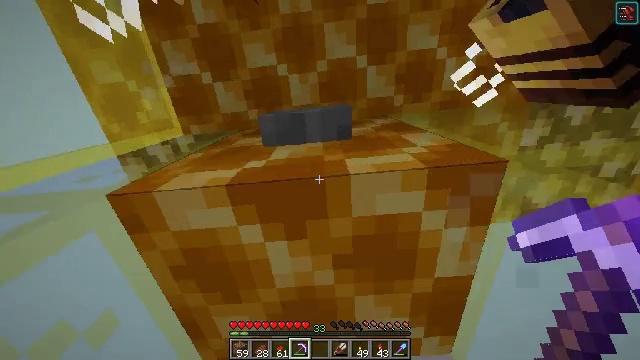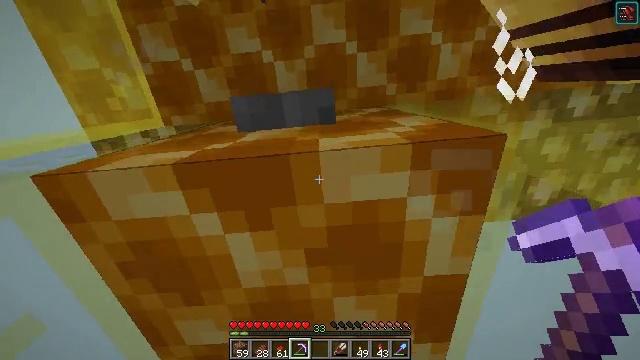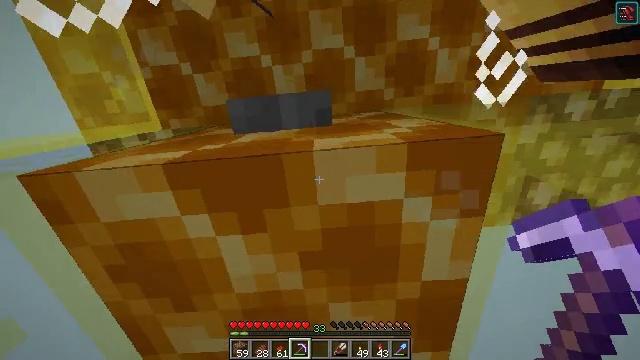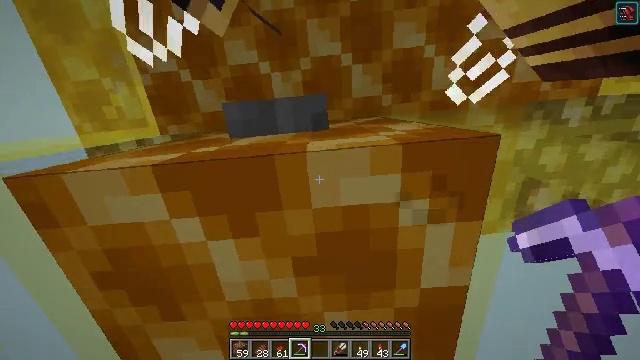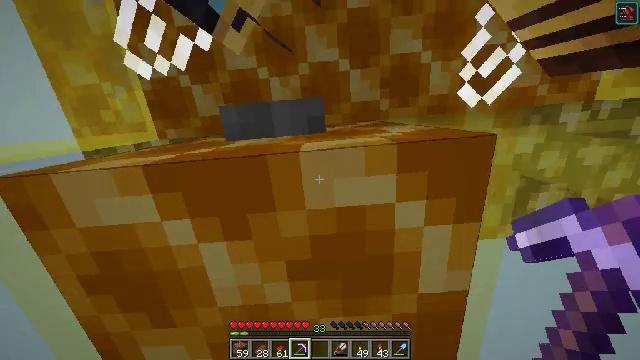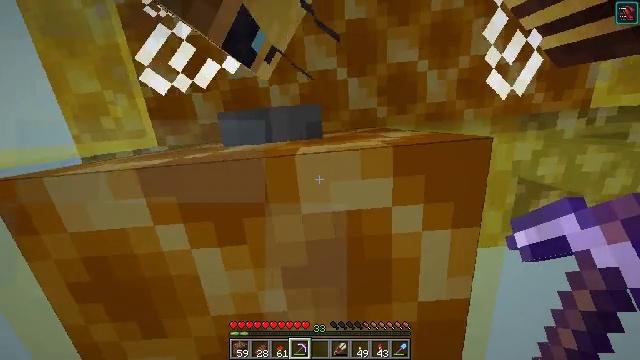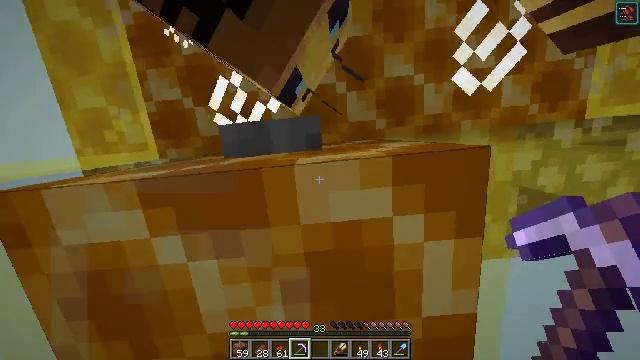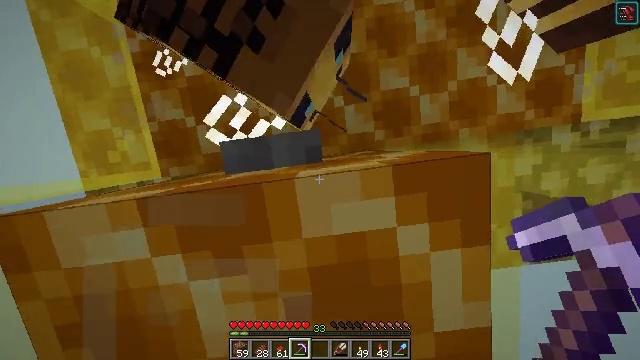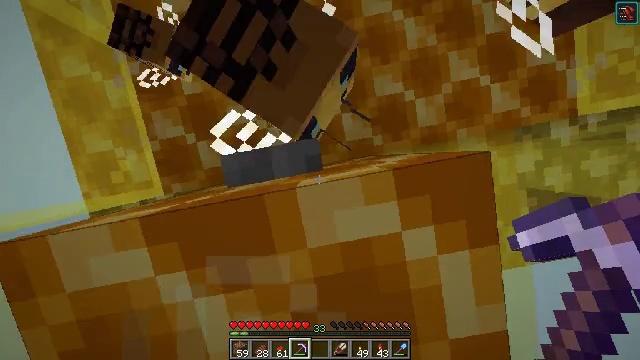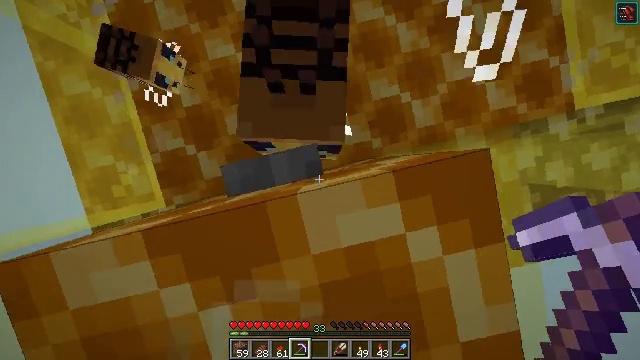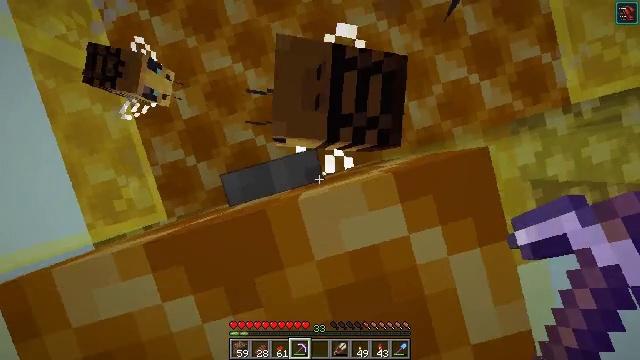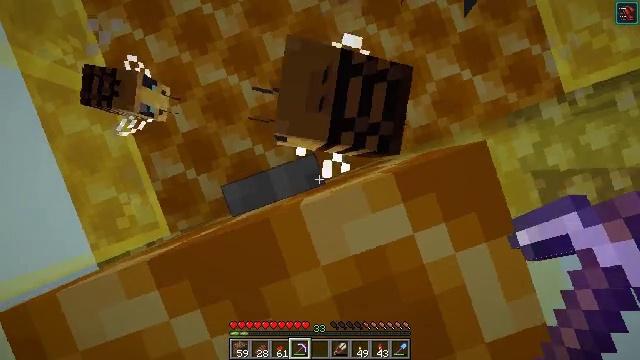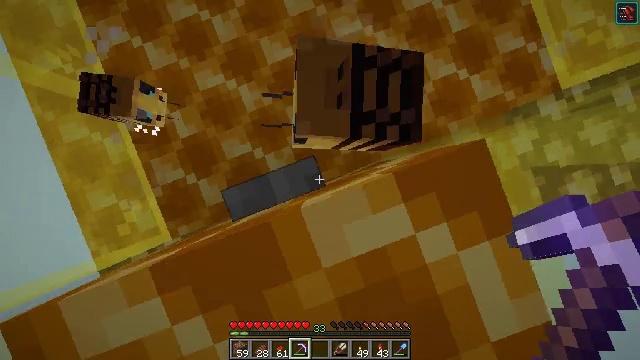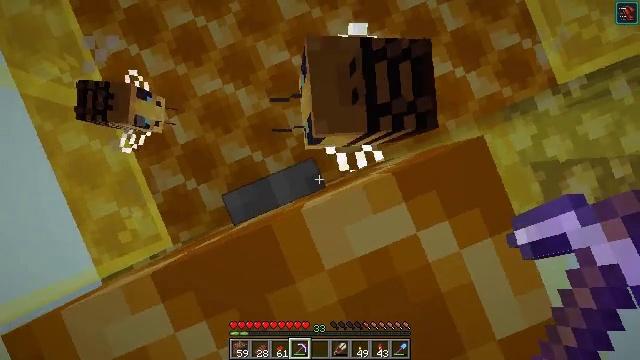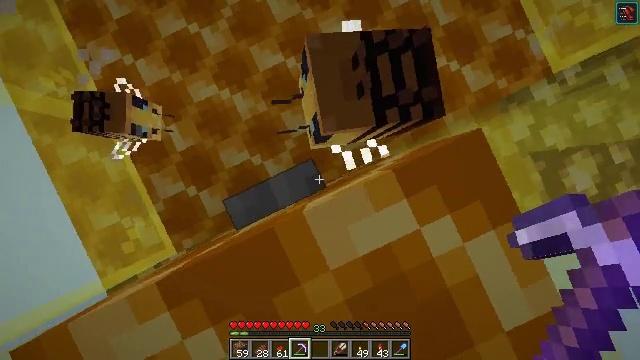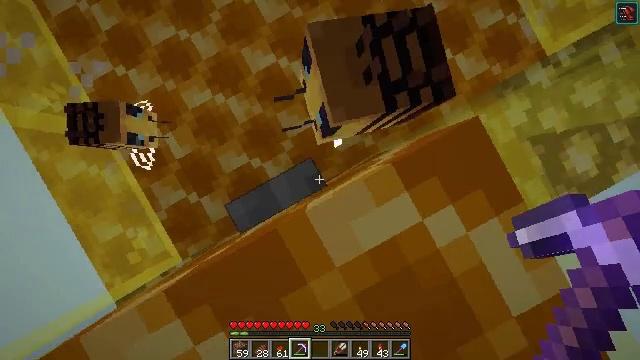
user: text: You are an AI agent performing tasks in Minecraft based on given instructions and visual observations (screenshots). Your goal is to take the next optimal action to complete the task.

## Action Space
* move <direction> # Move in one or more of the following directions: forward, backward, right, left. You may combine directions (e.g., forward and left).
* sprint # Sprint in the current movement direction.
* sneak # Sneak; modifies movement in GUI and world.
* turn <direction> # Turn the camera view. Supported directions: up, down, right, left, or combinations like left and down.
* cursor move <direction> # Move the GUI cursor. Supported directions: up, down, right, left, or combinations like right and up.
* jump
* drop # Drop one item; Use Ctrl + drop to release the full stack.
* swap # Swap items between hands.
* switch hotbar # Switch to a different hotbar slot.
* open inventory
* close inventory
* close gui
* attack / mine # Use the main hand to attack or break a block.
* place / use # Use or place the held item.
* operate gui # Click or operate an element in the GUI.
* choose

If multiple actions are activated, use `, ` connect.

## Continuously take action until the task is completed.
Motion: motion action
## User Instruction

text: Make a honeycomb block with honeycombs on the crafting table.
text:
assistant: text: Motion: no_op
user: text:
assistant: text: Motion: turn up
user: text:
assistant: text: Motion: turn up
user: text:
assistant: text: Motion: turn up
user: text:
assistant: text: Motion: turn up
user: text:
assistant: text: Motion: turn up
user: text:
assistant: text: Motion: turn left and up
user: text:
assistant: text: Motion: turn left and up
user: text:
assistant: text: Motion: turn left and up
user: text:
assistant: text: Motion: turn left and up
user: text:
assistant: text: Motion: turn left and up
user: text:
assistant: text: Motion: turn left
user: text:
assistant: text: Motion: turn left
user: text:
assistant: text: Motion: turn left
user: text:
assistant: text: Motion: turn left
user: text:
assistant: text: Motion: turn left
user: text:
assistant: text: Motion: turn left
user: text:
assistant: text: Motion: turn left
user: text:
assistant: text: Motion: use / place
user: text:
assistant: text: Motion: use / place
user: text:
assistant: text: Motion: use / place
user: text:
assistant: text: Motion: turn left and down
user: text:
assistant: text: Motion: turn down
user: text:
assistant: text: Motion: turn right and down
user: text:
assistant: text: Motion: turn right and down
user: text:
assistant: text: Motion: turn right and down
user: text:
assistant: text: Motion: move forward and move left, turn right and down
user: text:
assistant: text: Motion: move forward and move left, turn right and down
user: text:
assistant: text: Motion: move forward and move left, turn right and down
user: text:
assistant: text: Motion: move forward, turn right and down